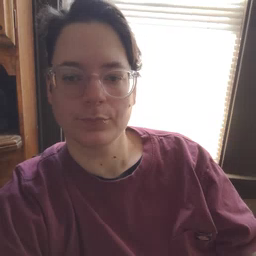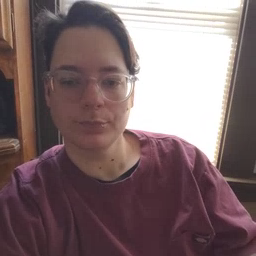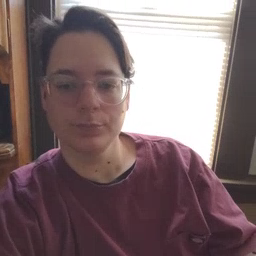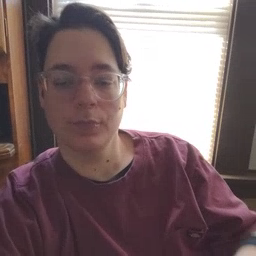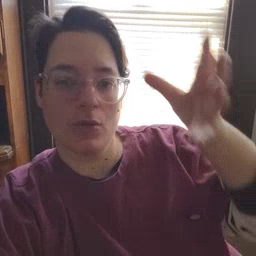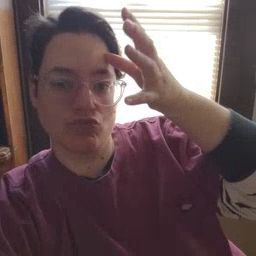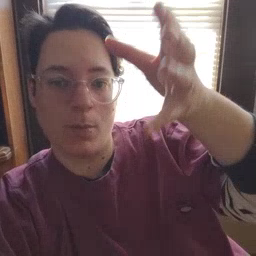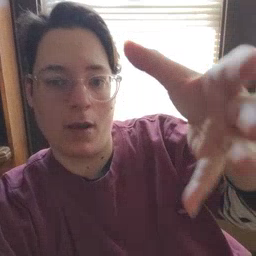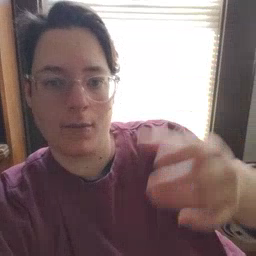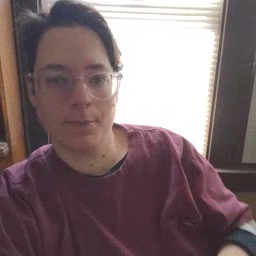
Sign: grandpa